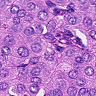
Metastatic tissue present: yes